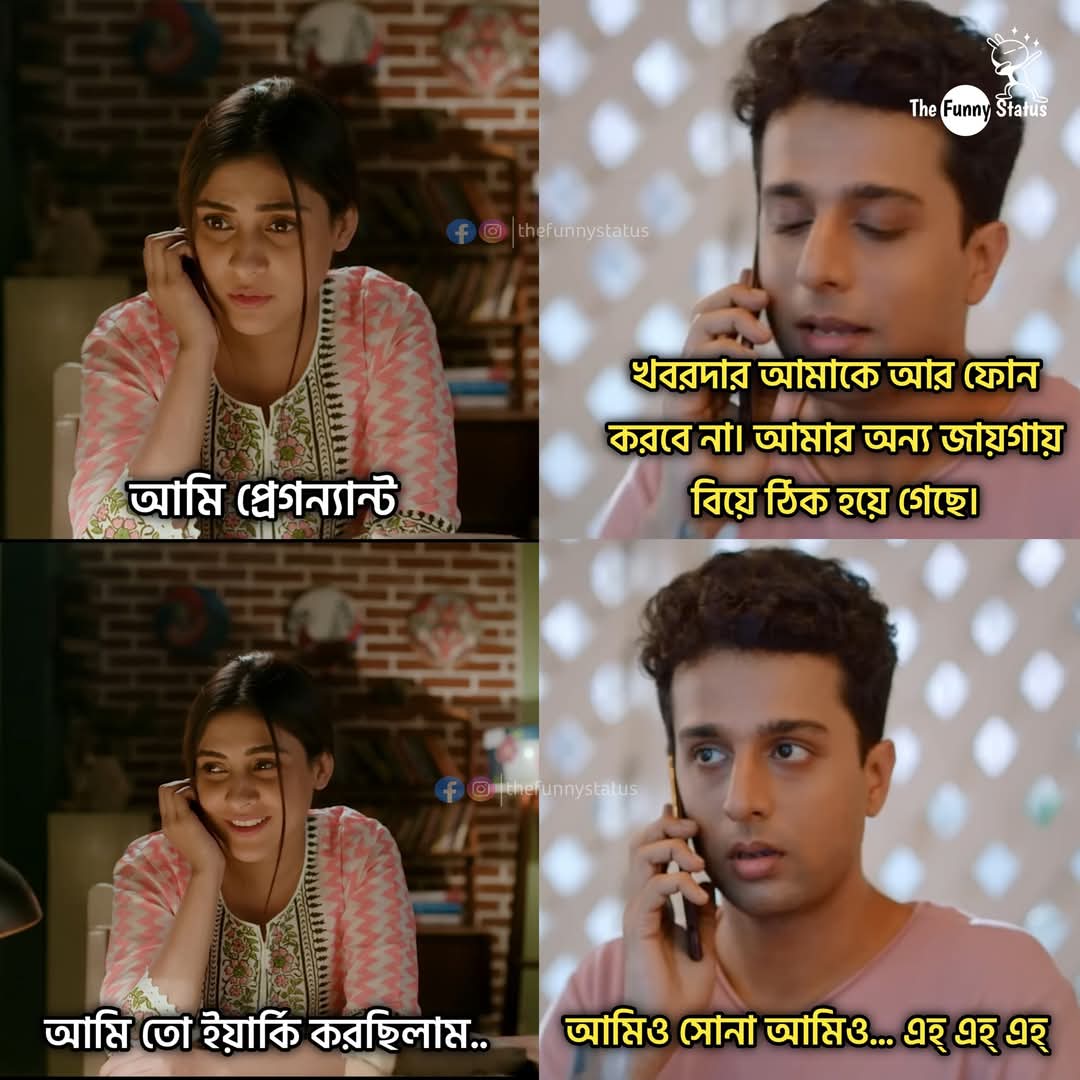
Text: আমি প্রেগন্যান্ট
খবরদার আমাকে আর ফোন করবে না। আমার অন্য জায়গায় বিয়ে ঠিক হয়ে গেছে।
আমি তো ইয়ার্কি করছিলাম..
আমিও সোনা আমিও... এহ্ এহ্ এহ
Label: Non Hate